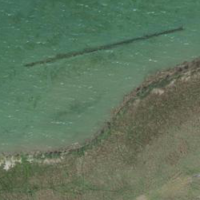
EUNIS habitat code: 14
Species observed at this site:
Frangula alnus
Pedicularis palustris